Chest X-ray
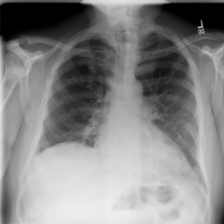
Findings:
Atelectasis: negative
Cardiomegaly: negative
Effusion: negative
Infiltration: positive
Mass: negative
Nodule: negative
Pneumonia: negative
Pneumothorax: negative
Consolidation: negative
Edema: negative
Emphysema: negative
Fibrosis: negative
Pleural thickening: negative
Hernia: negative